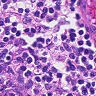
Metastatic tissue present: no